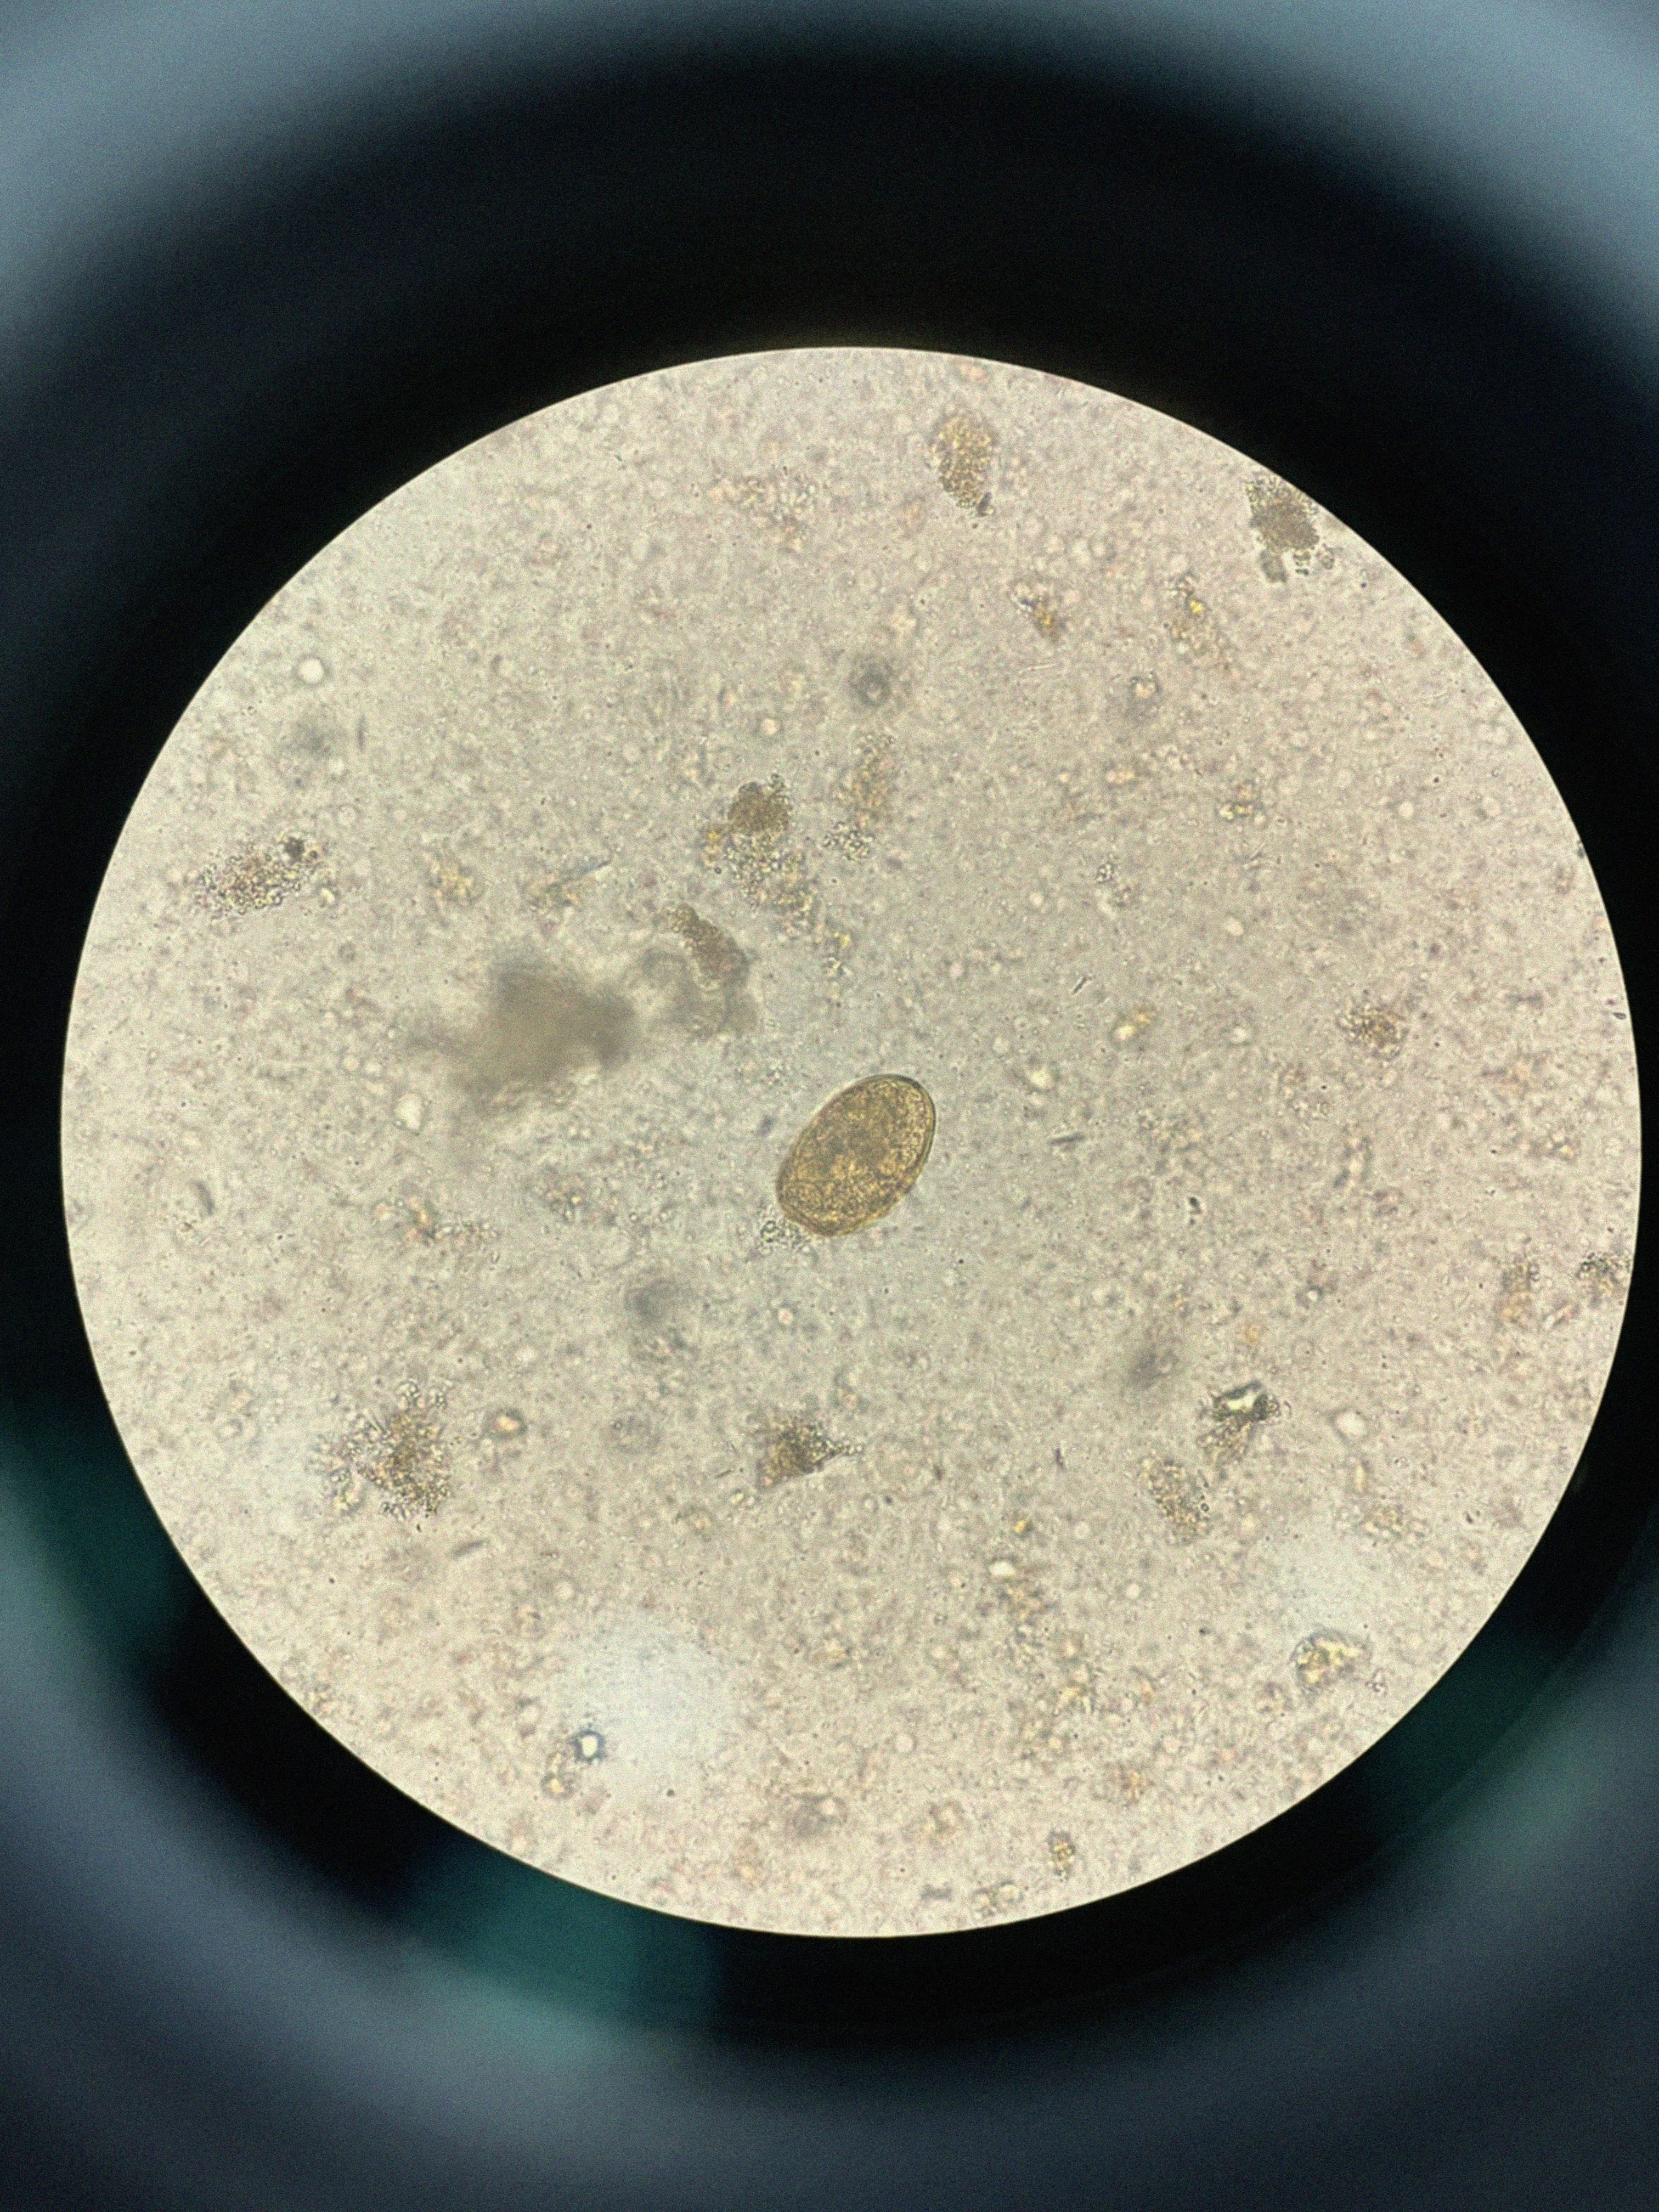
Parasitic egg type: Paragonimus spp